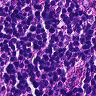
Metastatic tissue present: no